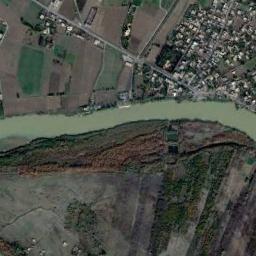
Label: river